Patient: sex F, age 56
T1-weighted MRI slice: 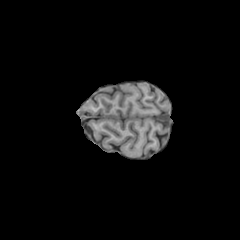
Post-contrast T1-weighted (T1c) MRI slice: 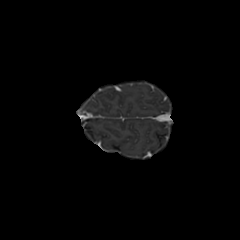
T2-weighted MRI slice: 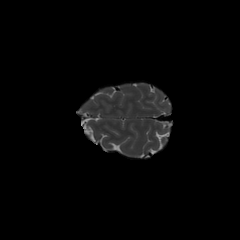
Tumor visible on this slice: no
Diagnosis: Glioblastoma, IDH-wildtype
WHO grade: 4